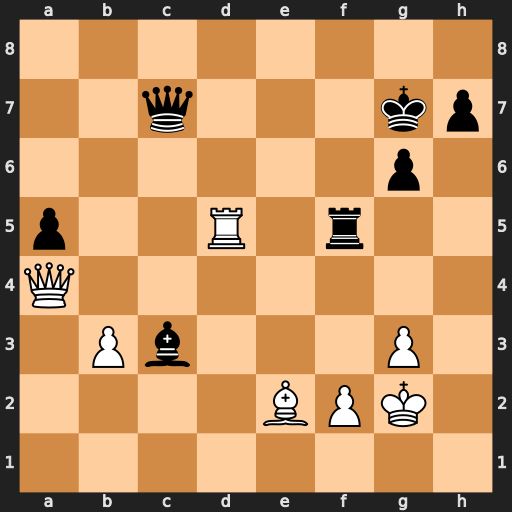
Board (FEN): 8/2q3kp/6p1/p2R1r2/Q7/1Pb3P1/4BPK1/8
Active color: w
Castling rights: -
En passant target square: -
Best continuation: Rd7+ Qxd7 Qxd7+